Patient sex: F
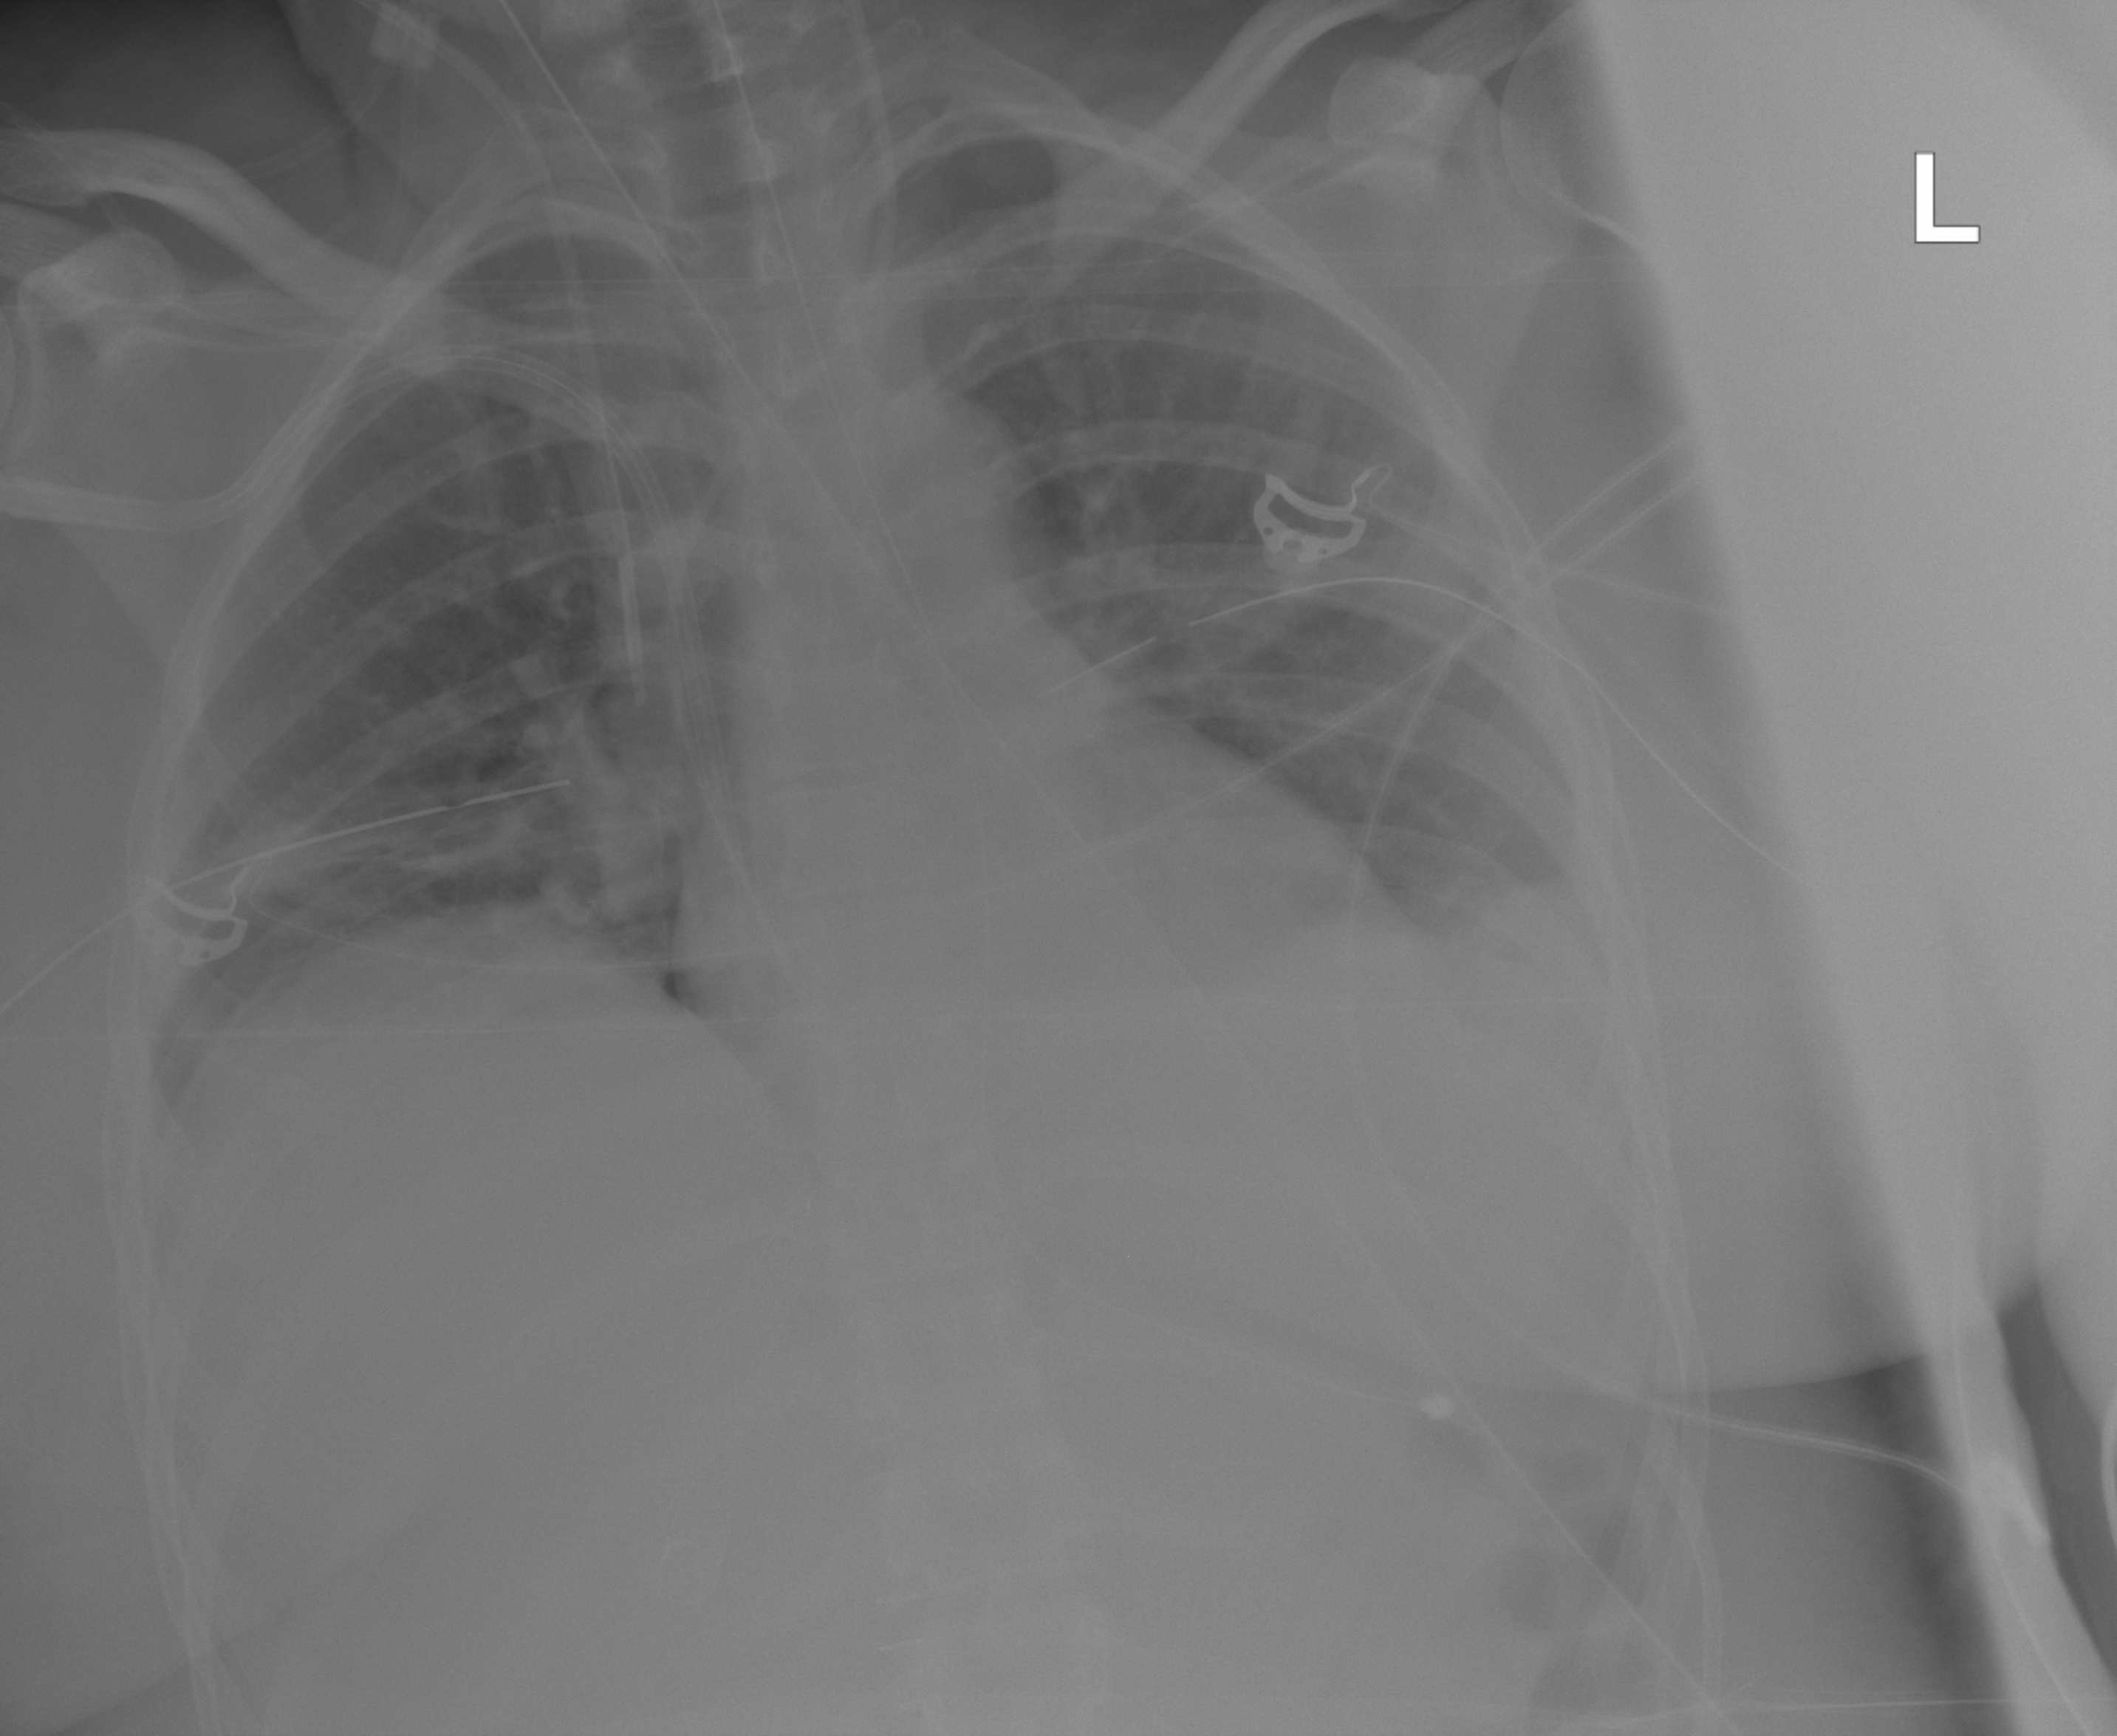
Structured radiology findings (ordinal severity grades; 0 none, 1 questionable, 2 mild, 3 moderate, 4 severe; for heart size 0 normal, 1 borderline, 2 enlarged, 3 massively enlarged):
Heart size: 0
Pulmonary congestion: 0
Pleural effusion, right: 0
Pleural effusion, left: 2
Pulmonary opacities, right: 0
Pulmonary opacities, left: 0
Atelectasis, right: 0
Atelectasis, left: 2